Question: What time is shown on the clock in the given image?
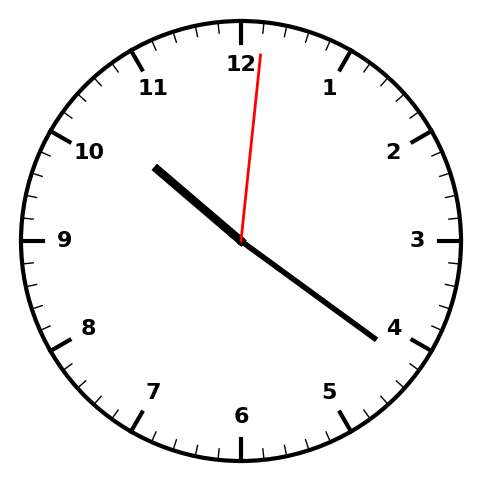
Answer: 10:21:01